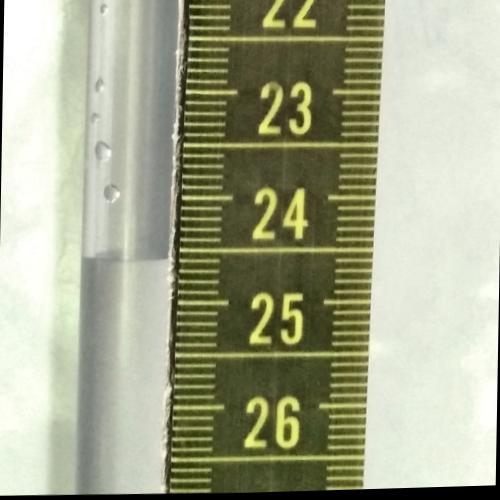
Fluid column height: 24.6 cm